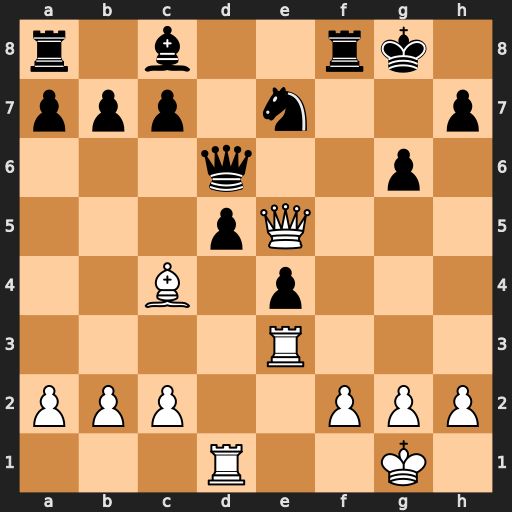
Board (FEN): r1b2rk1/ppp1n2p/3q2p1/3pQ3/2B1p3/4R3/PPP2PPP/3R2K1
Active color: w
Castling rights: -
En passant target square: -
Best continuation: Rxd5 Qxe5 Rxe5+ Kh8 Rxe7